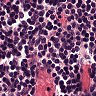
Metastatic tissue present: no